Question: I have a small car game, and when I move up/down and left/right, the sprite becomes different. But the physicsbody remains the same. How do I adjust physicsbody? I added a screenshot of my sprite. At the moment I have Polygon physics body as on the right one.
Here is the code that adjusts animation states:
'''
void FixedUpdate()
{
if (Input.GetKey(KeyCode.W)) {
rb2d.AddForce(Vector2.up * physicsConstant);
animator.CrossFade("CarUpIdle", 0);
} else if (Input.GetKey(KeyCode.S)) {
rb2d.AddForce(-Vector2.up * physicsConstant);
animator.CrossFade("CarDownIdle", 0);
} else if (Input.GetKey(KeyCode.D)) {
rb2d.AddForce(Vector2.right * physicsConstant);
animator.CrossFade("CarRightIdle", 0);
} else if (Input.GetKey(KeyCode.A)) {
rb2d.AddForce(-Vector2.right * physicsConstant);
animator.CrossFade("CarLeftIdle", 0);
}
}
'''

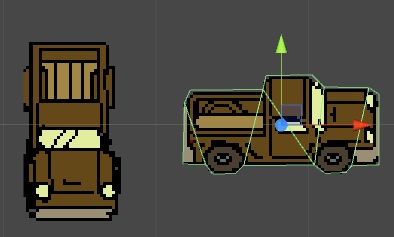
Answer: To Change polygon based on sprite first you will need to have Serializefield variables to keep track of all the respective colliders. In this script basically what I do is I am keeping all the polygon colliders in array and iterate the array and enable it depending upon the sprite.
In the script im putting the required sprites along with the respective collider for sprite in sequence. So when I request the sprite to change I enable the respective collider and disables the other colliders. You will require something similer like this :
'''
[SerializeField]
private Sprite[] Sprites;
[SerializeField]
private PolygonCollider2D[] Colliders;
private int index = 0;
private SpriteRenderer sp;
void Start () {
sp = GetComponent<SpriteRenderer>();
sp.sprite = Value[index];
}
void OnGUI() {
if(GUI.Button(new Rect(0,0, 80,35), "ChangeSprite")) {
colliders[index].enabled = false;
index ++;
if(index > Value.Length -1) {
index = 0;
}
sp.sprite = Sprites[index];
colliders[index].enabled = true;
}
}
'''
Also in this tutorial it has been explained how to tackle this kind of problem
<URL>
Another way to proceed is to remove the ploygon collider and recreate it
'''
Destroy(GetComponent<PolygonCollider2D>());
gameObject.AddComponent<PolygonCollider2D>();
'''
though this is considering I will be creating collider on every sprite change which is heavy on game.